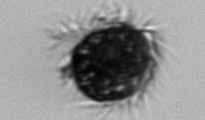
Label: Mesodinium